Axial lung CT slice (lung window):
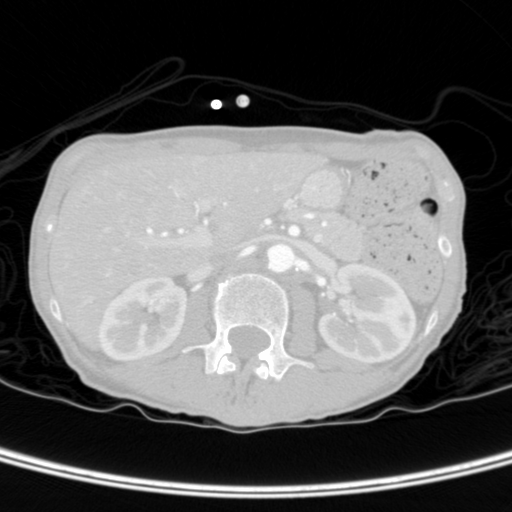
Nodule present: no